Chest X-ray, PA view. Patient: 55 years old, sex M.
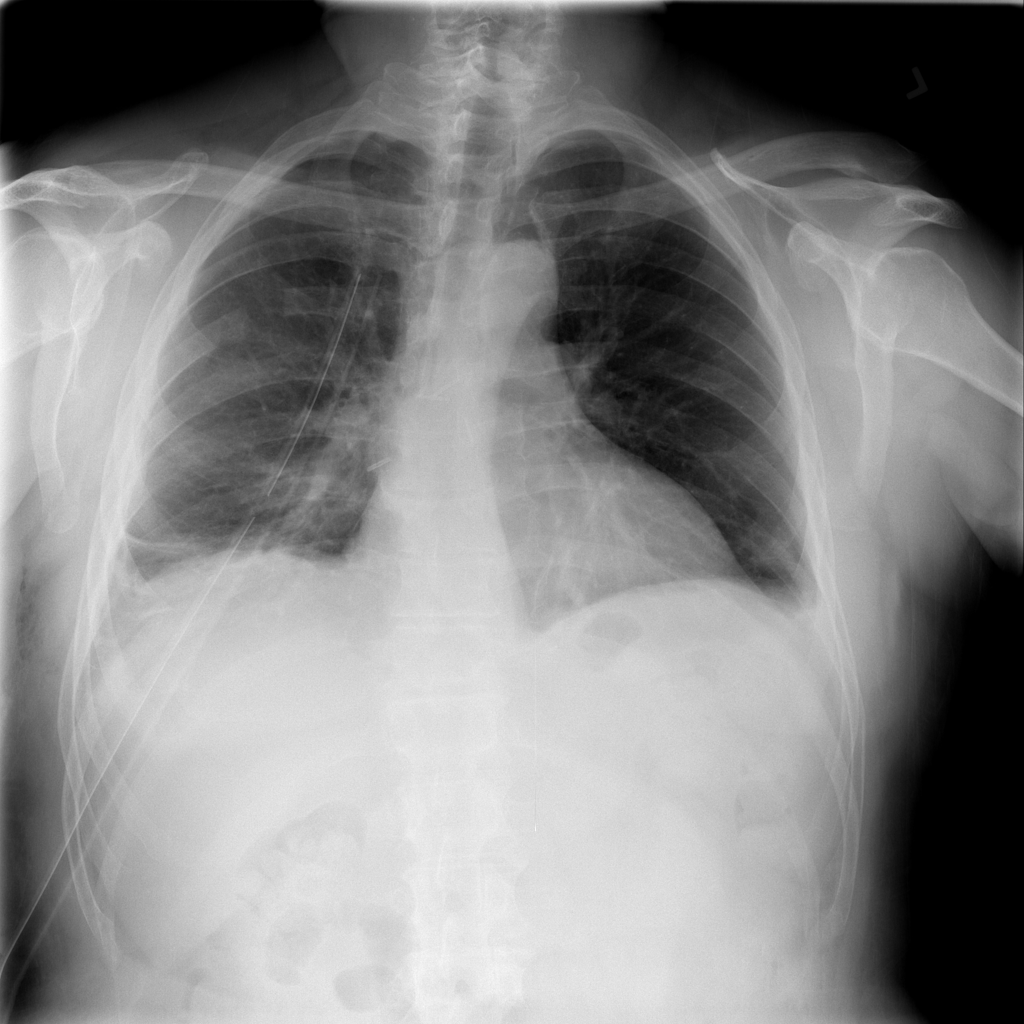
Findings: Effusion